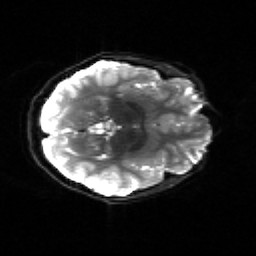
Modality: sbref
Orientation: axial
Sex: female
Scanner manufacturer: siemens
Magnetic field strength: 3 T
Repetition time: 5 s
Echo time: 0.071 s